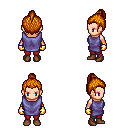
a pixel art fantasy rpg character, female body template, human, light skin, chain tabard jacket, red pants, dark blonde short topknot hairstyle, gold gloves, brown shoes, four views (front, back, left, right), 2x2 character sprite sheet, small pixel art, hard edges, no anti-aliasing